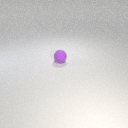
small purple rubber sphere